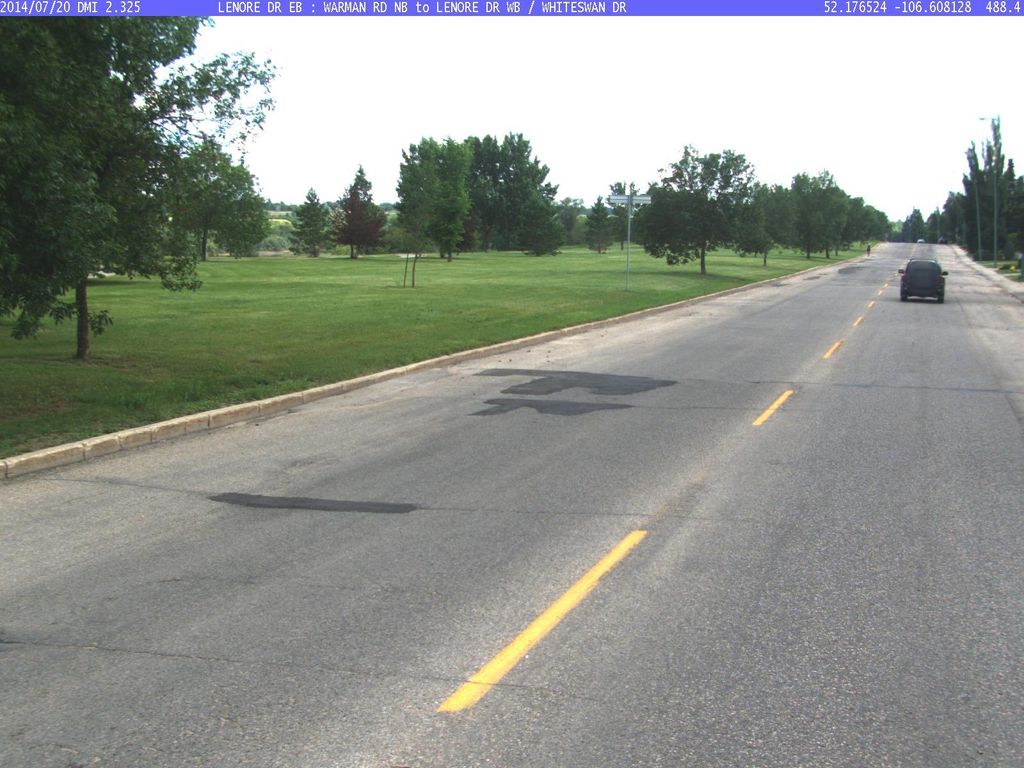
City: saskatoon